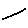
Label: line